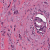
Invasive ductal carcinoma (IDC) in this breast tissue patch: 1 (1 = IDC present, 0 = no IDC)